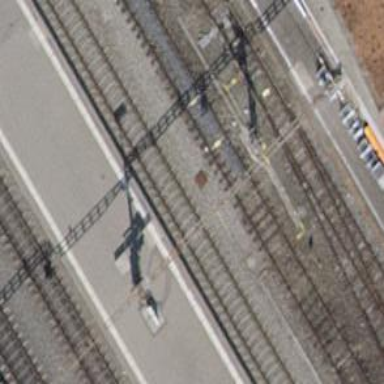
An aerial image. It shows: Railway signal.